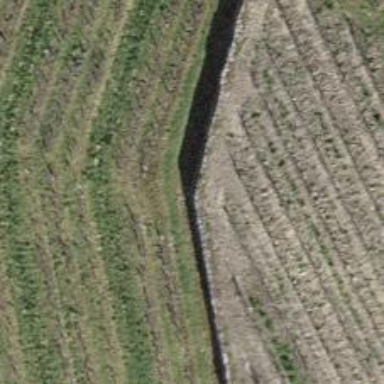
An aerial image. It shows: Wall is shown in the image.